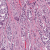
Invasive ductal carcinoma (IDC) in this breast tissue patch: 1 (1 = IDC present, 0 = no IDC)